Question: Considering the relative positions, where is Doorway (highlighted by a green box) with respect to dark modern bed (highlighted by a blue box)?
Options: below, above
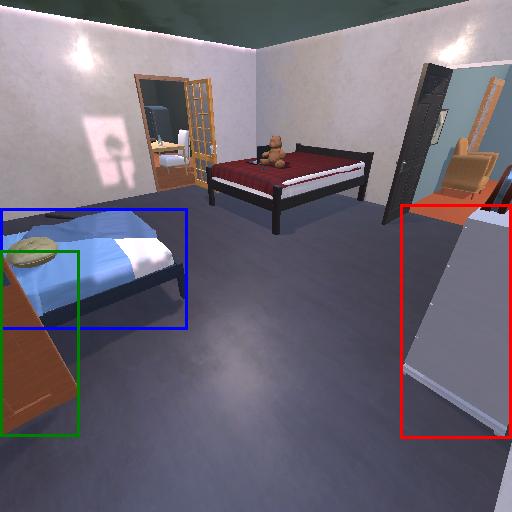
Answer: below